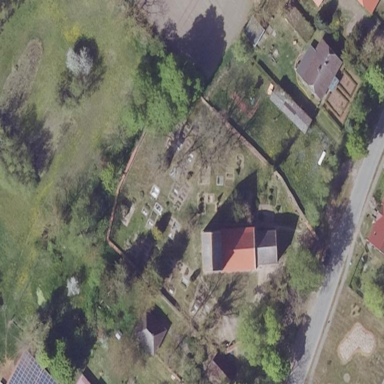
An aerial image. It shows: Grave yard.